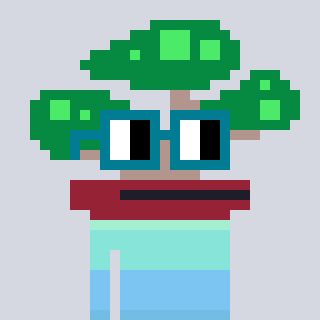
a pixel art character with square dark green glasses, a bonsai-shaped head and a hotbrown-colored body on a cool background